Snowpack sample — Buffalo Mountain, Silverthorne, Colorado, USA (2/22/26, 2:02 PM MST)
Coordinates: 39.622, -106.113
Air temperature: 33 °F
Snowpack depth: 63 cm
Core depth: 10 cm
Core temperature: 30.2 °F
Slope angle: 11°, slope face: 116°
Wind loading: low
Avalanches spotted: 0
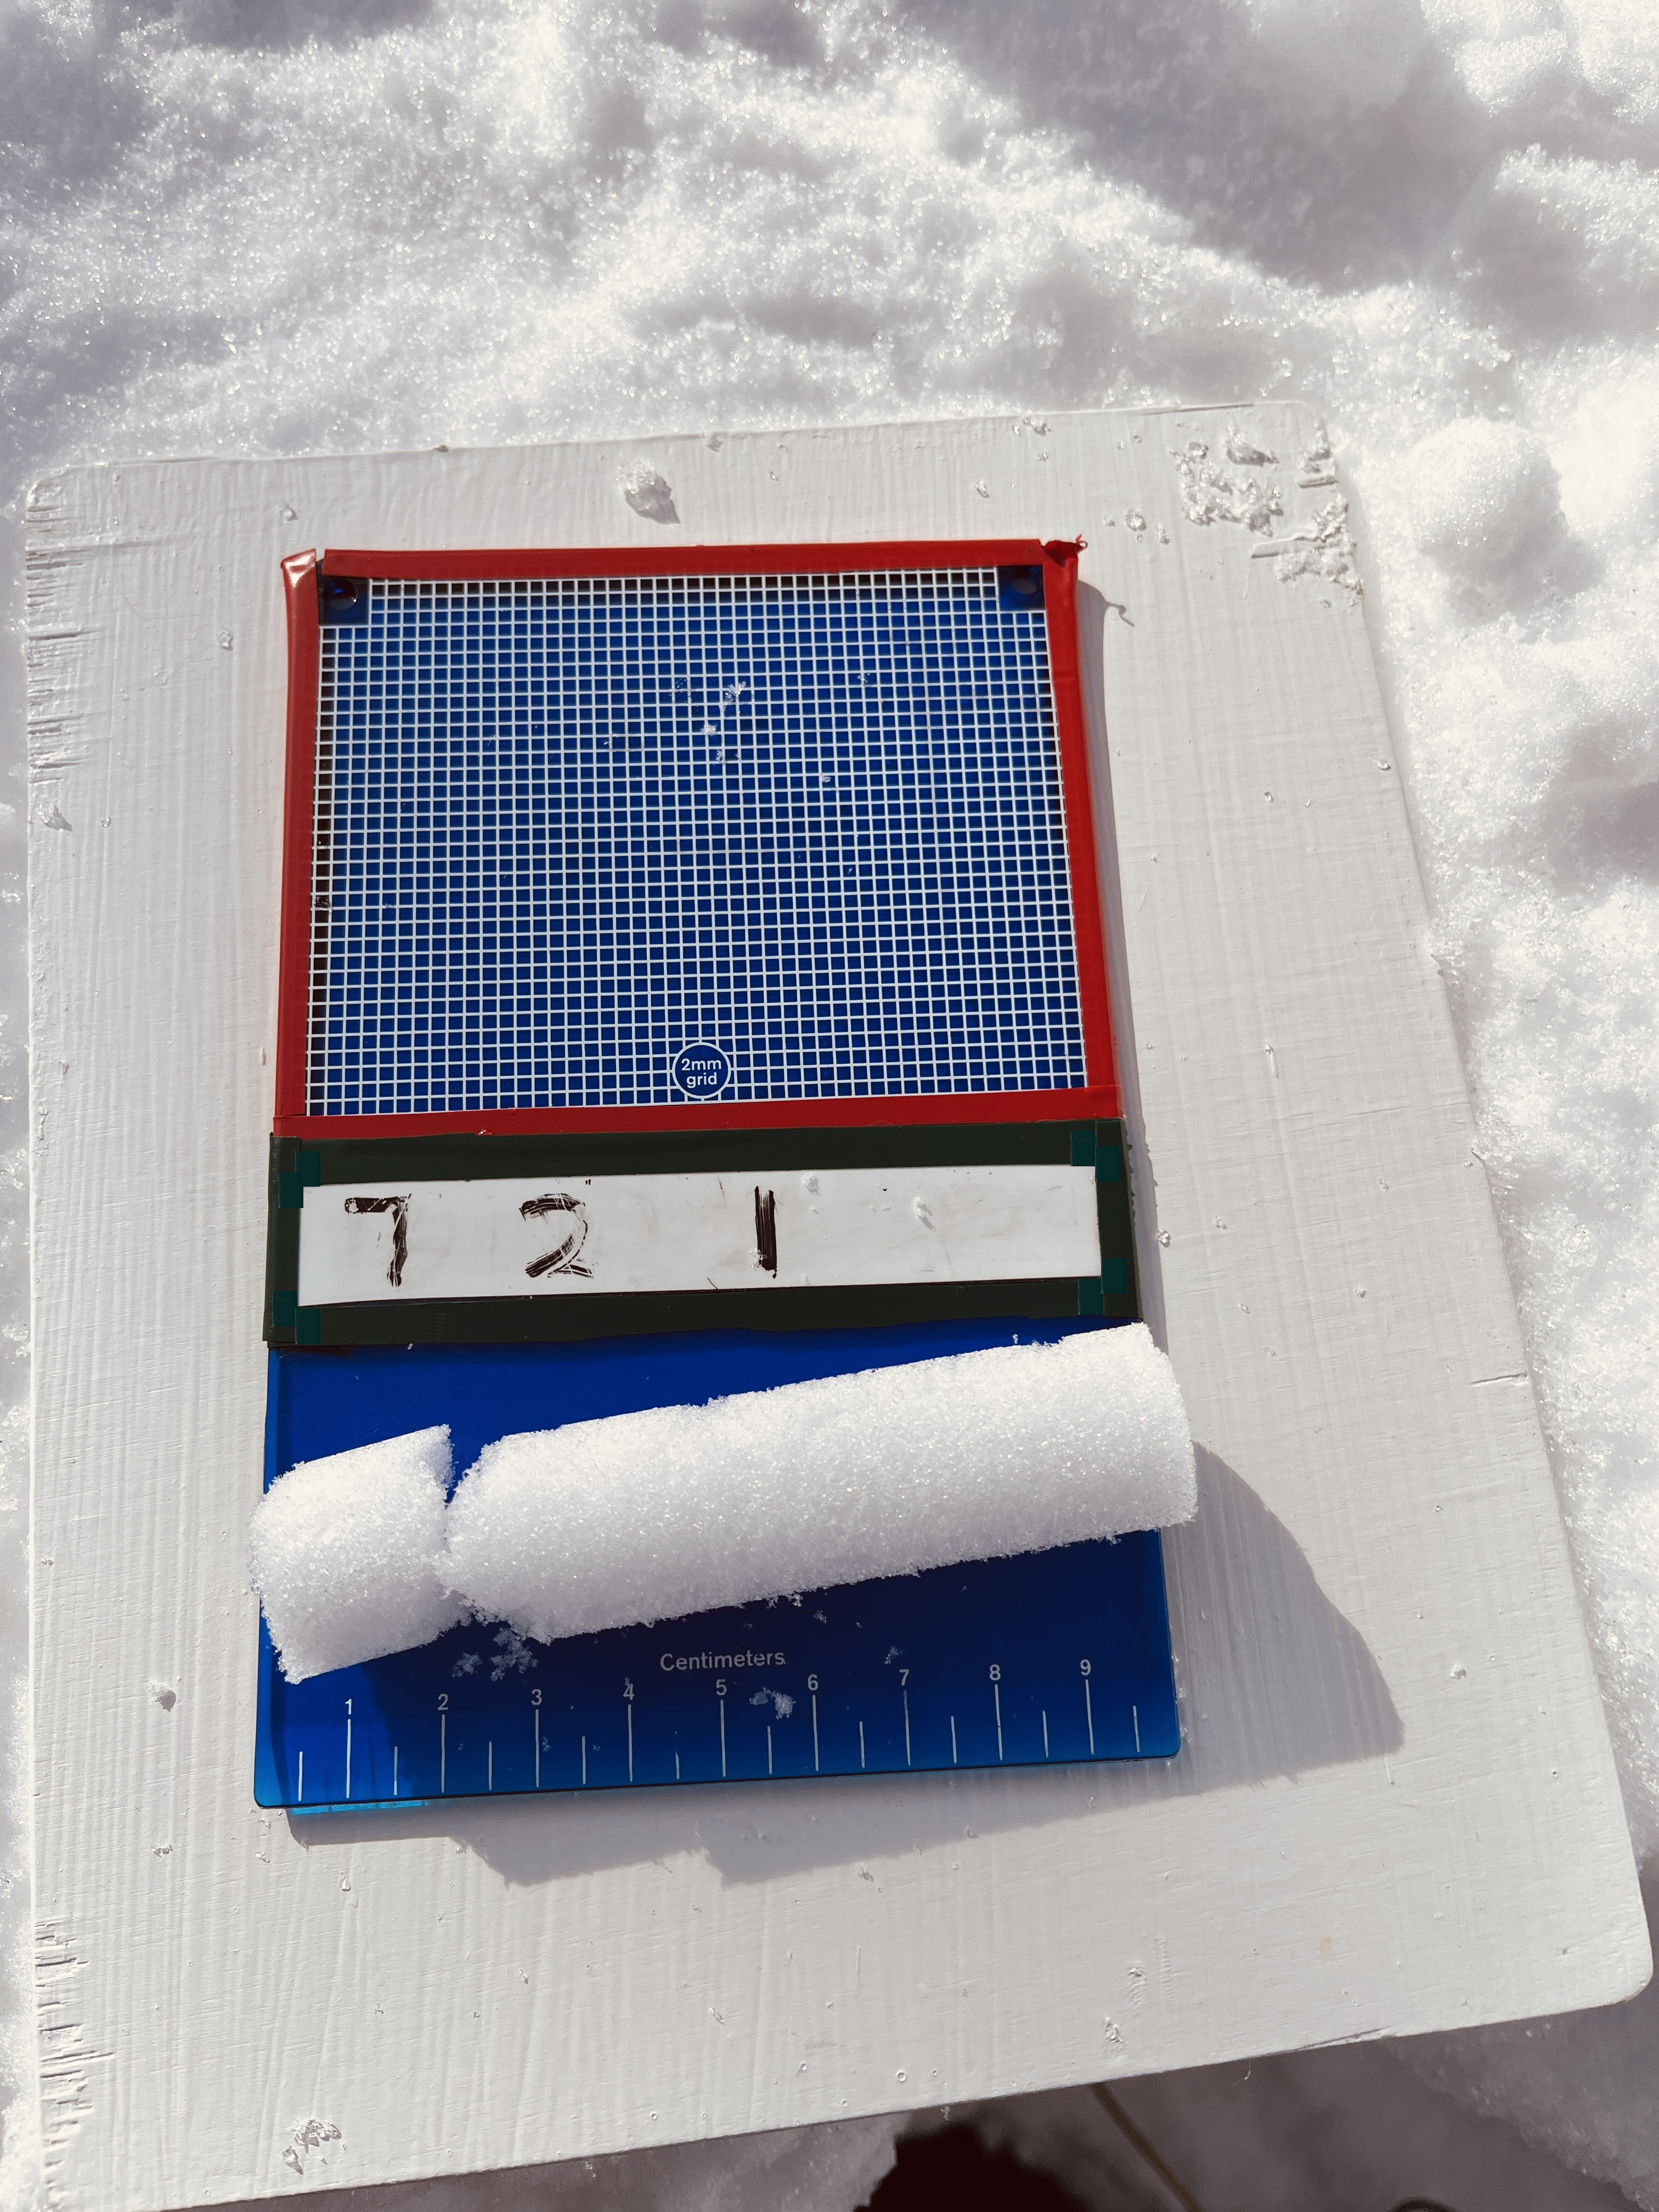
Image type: crystal_card
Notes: In a firebreak similar to site 1, minimal wind loading with no spotted avalanches (not many faces in view though)